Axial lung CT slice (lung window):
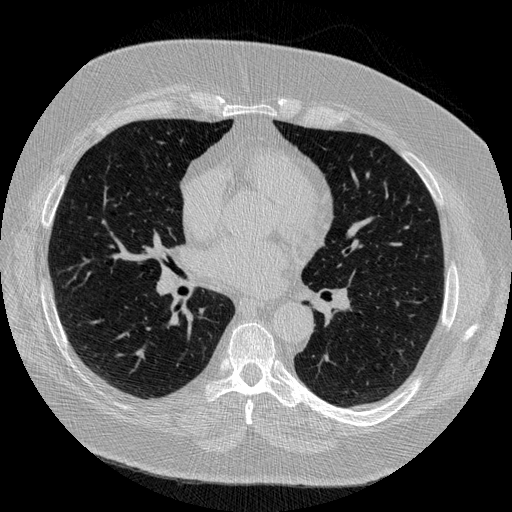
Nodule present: no